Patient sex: M
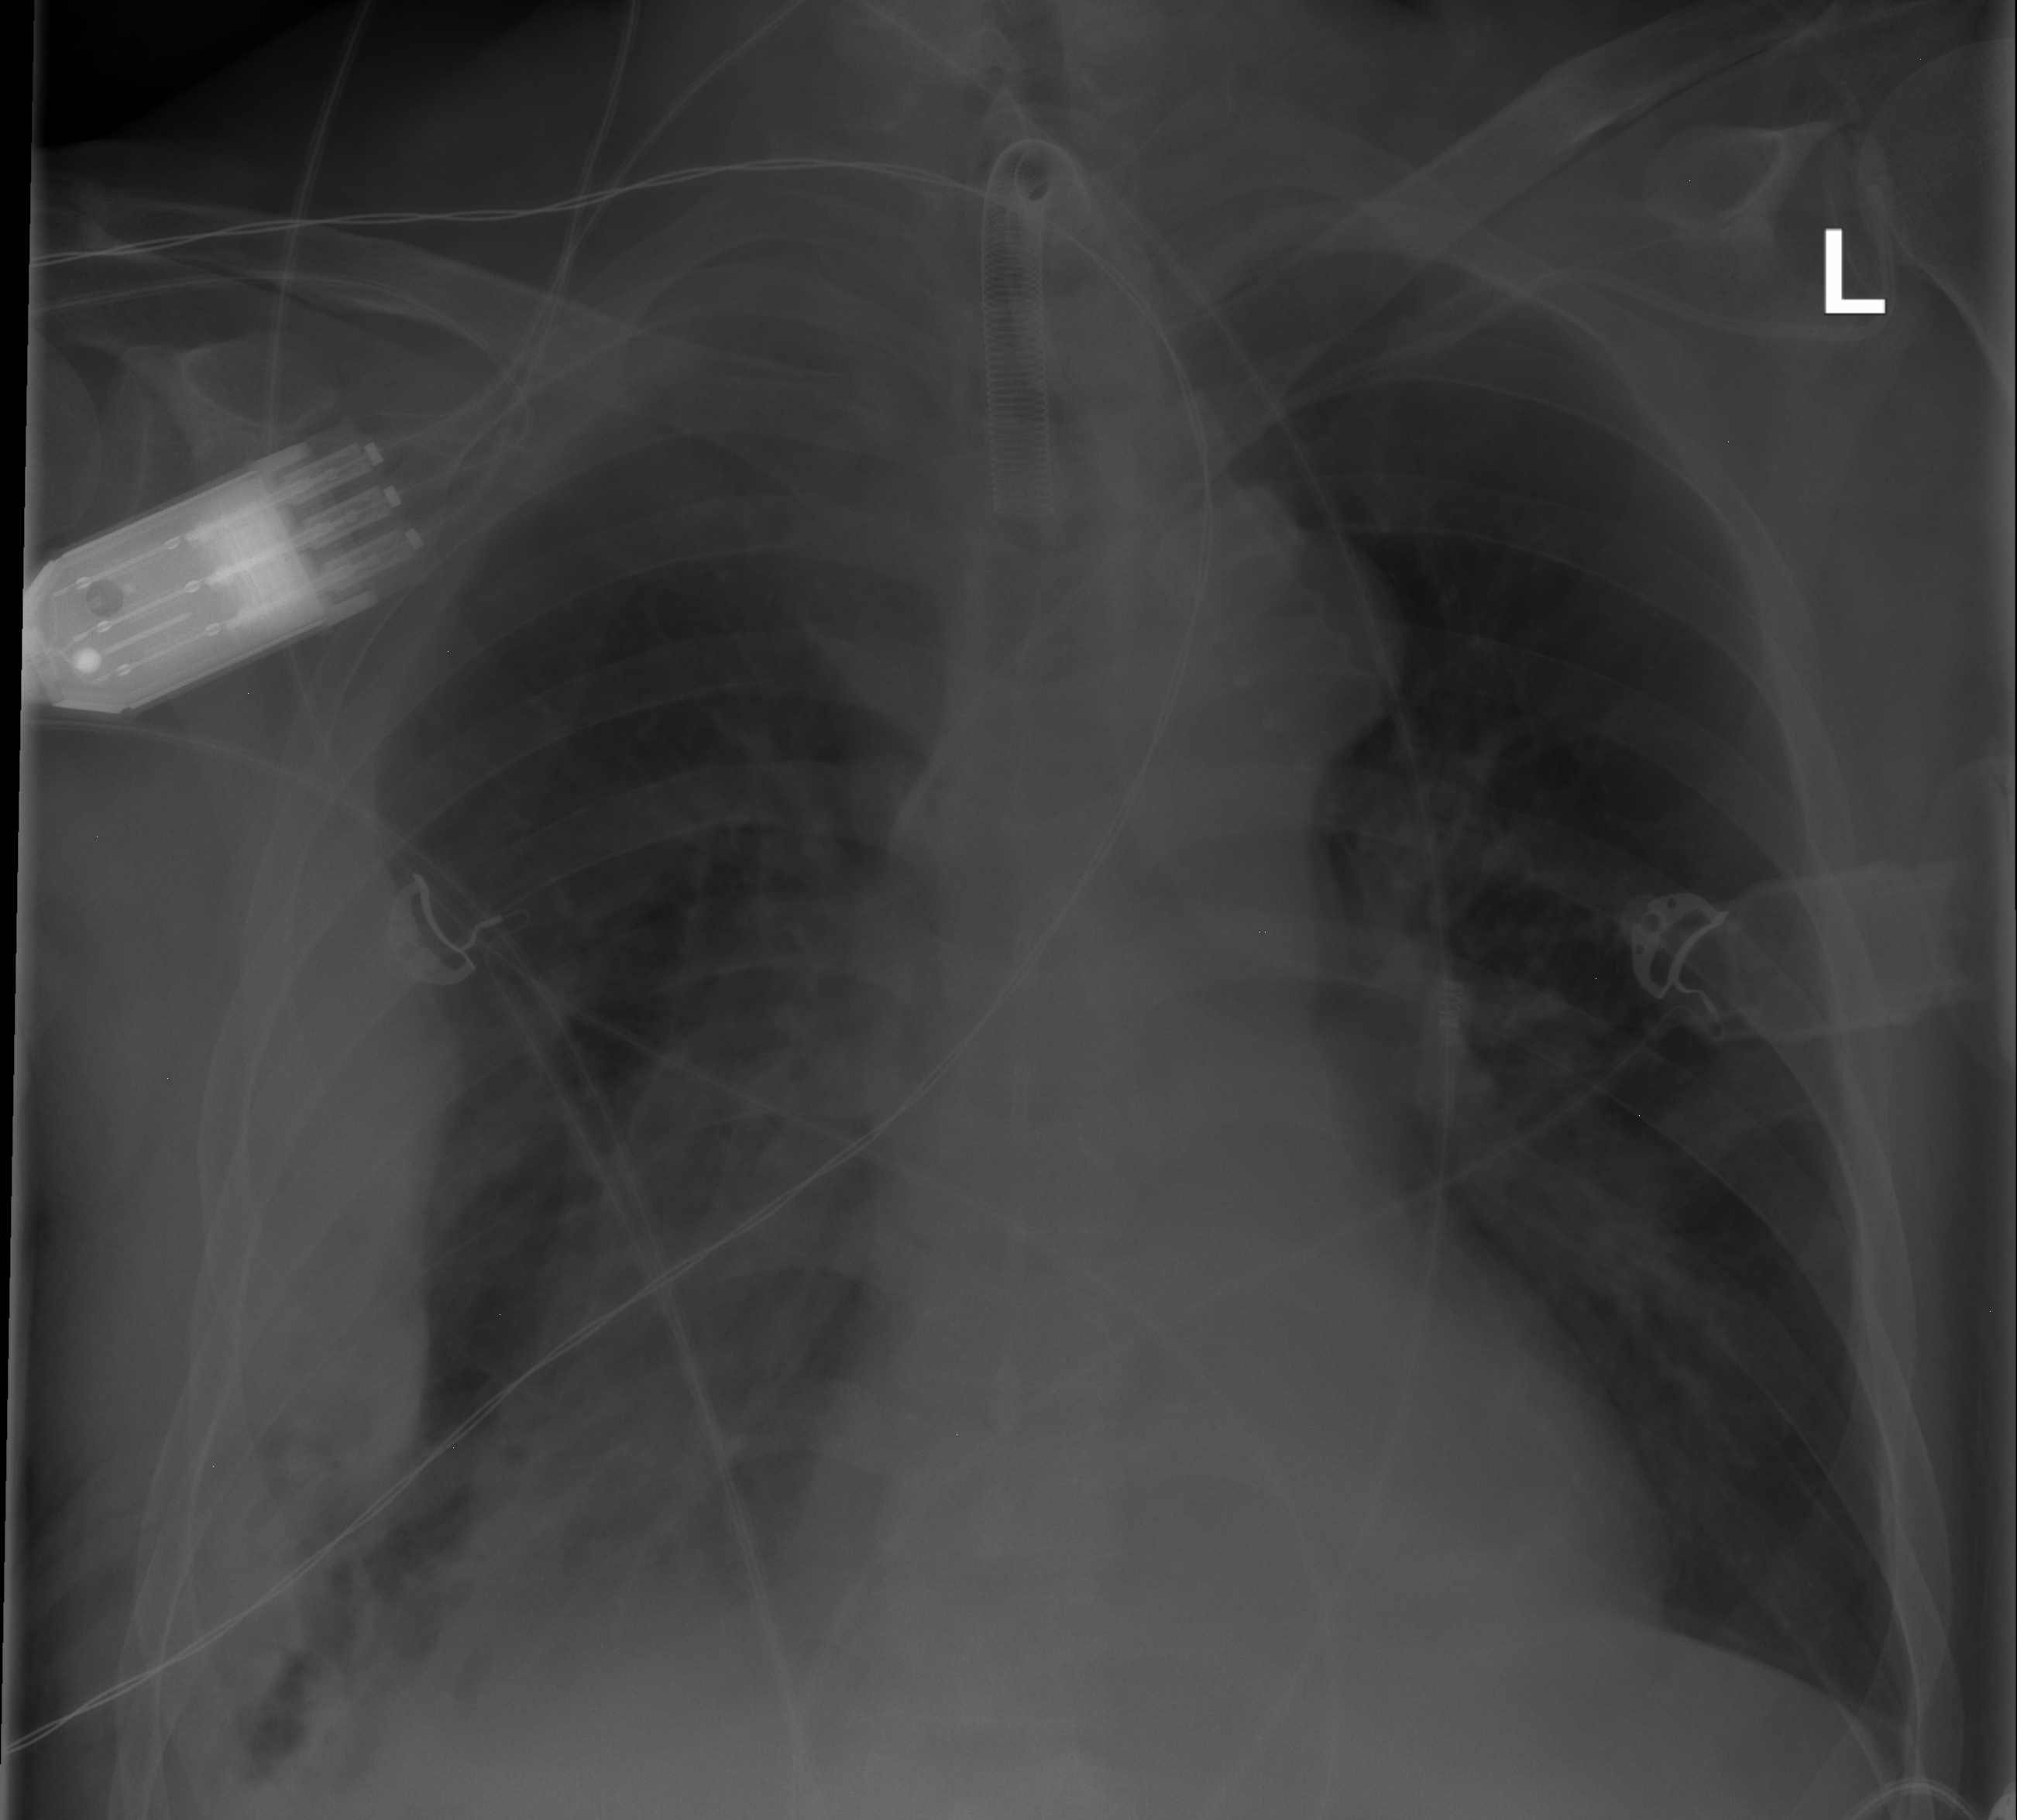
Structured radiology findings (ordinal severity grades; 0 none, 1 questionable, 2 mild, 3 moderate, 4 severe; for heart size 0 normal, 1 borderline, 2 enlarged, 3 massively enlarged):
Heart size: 0
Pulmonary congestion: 0
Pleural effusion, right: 3
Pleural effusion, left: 0
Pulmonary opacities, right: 2
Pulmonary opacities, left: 2
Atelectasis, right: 3
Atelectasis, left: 0